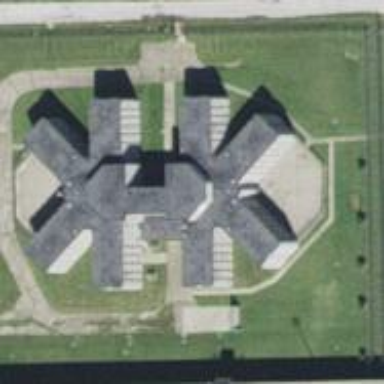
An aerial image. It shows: Prison building.